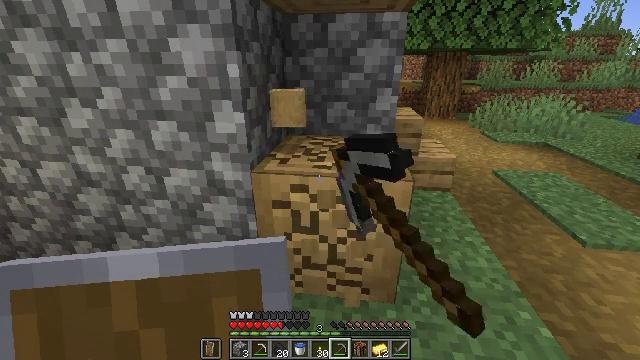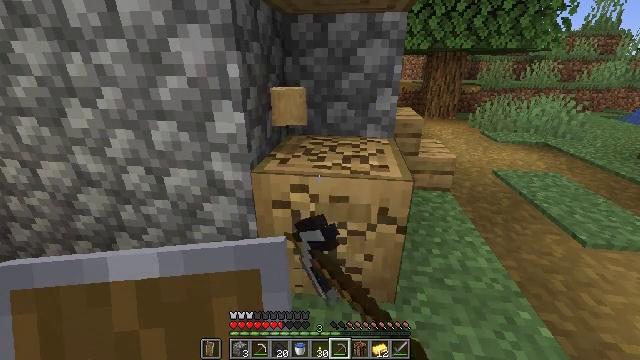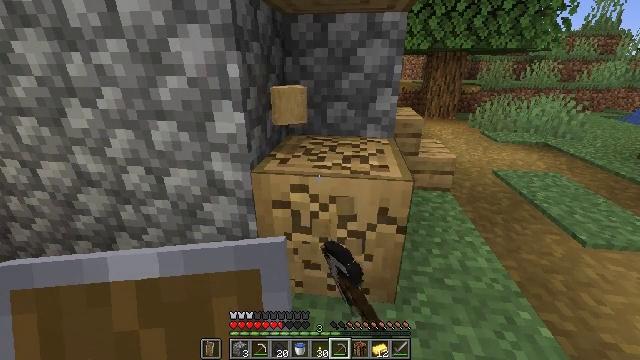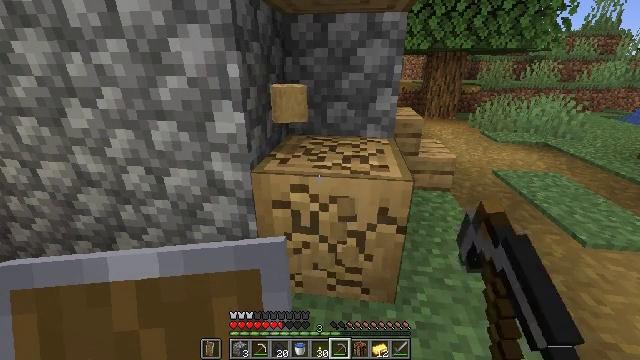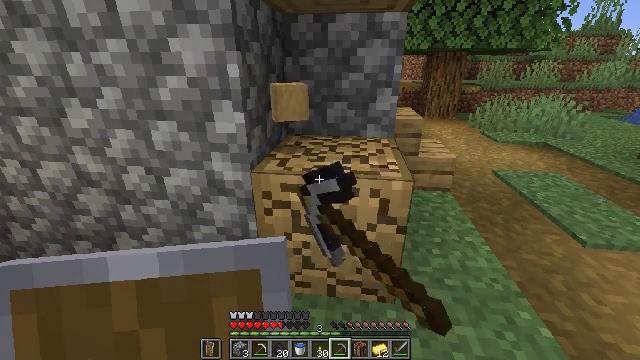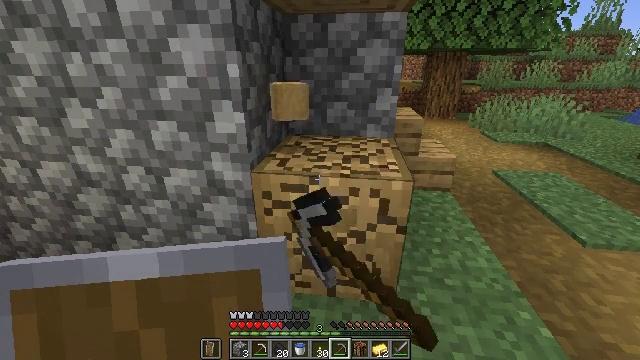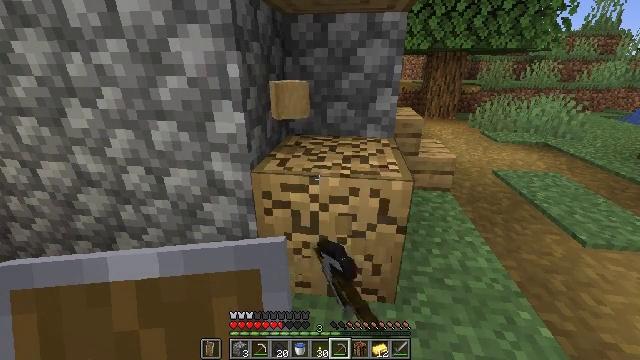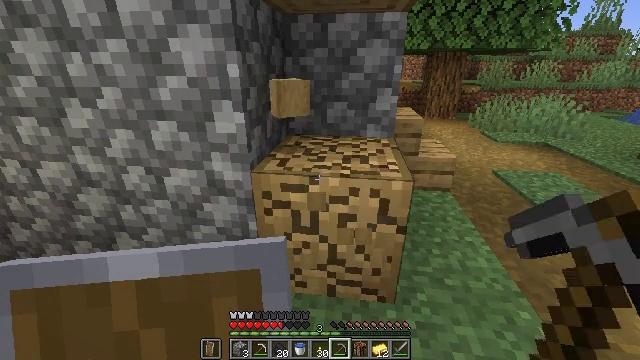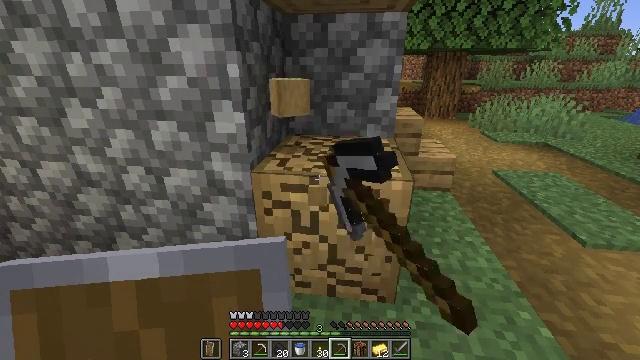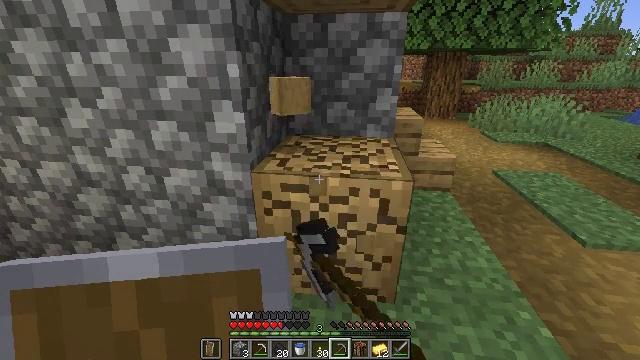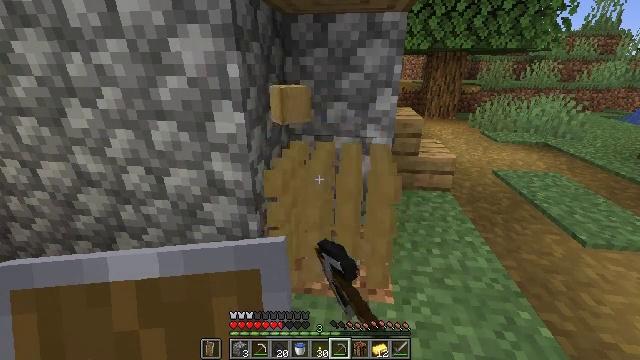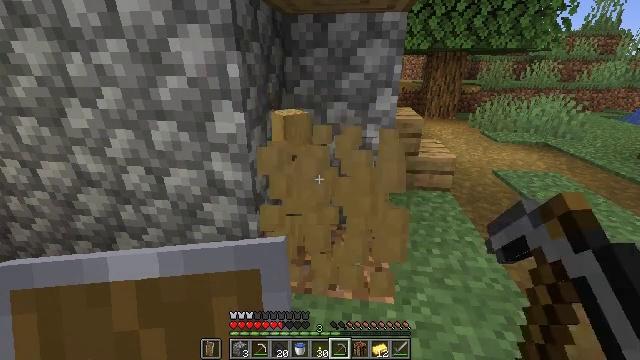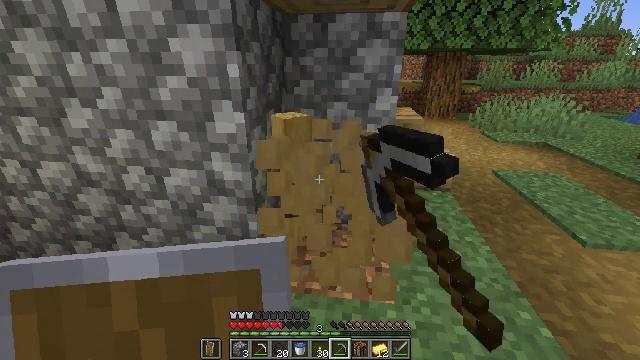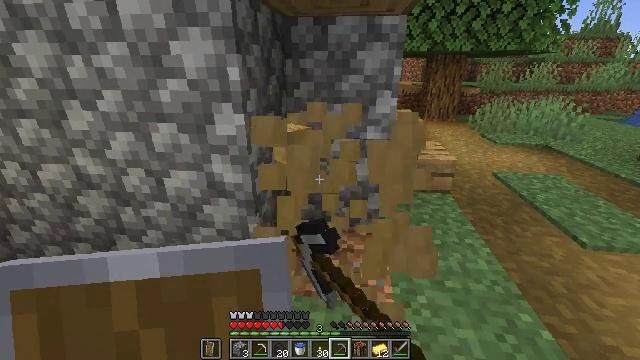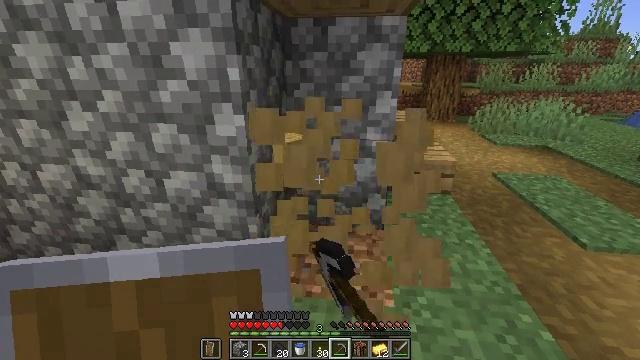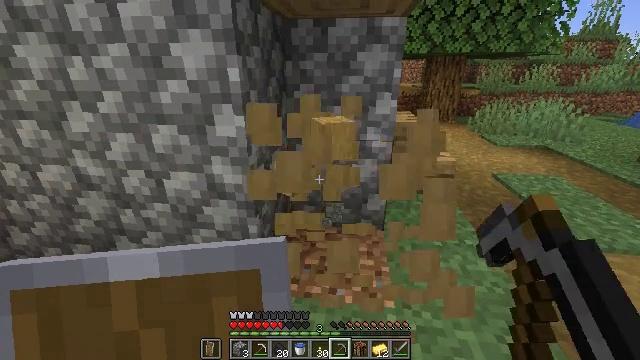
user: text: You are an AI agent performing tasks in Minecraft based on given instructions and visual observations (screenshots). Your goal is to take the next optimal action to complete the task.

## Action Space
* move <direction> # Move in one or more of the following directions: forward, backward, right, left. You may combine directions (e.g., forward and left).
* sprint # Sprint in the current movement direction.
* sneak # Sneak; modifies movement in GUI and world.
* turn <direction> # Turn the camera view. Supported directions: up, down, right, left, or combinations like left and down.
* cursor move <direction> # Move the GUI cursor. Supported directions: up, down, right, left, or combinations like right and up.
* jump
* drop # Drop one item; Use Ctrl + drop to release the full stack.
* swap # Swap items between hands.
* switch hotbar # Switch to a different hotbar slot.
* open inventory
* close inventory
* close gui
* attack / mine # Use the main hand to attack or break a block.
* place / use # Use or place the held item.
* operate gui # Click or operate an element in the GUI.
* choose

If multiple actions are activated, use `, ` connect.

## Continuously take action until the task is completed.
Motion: motion action
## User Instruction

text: Chop down the stripped oak log.
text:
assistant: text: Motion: attack / mine
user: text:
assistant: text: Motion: attack / mine
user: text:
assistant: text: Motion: attack / mine
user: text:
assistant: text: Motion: attack / mine
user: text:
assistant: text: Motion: attack / mine
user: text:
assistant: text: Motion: attack / mine
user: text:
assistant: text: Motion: attack / mine
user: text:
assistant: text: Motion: attack / mine
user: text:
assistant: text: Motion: attack / mine
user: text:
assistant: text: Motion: attack / mine
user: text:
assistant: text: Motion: attack / mine
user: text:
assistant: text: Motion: attack / mine
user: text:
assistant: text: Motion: attack / mine
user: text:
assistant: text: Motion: attack / mine
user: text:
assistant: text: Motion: attack / mine
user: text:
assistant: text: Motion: attack / mine